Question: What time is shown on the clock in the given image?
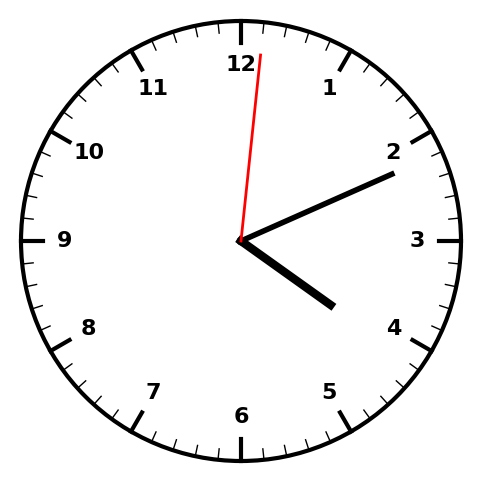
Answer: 04:11:01